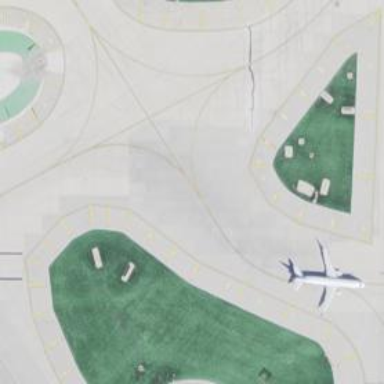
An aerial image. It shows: Image of taxiway at airport.